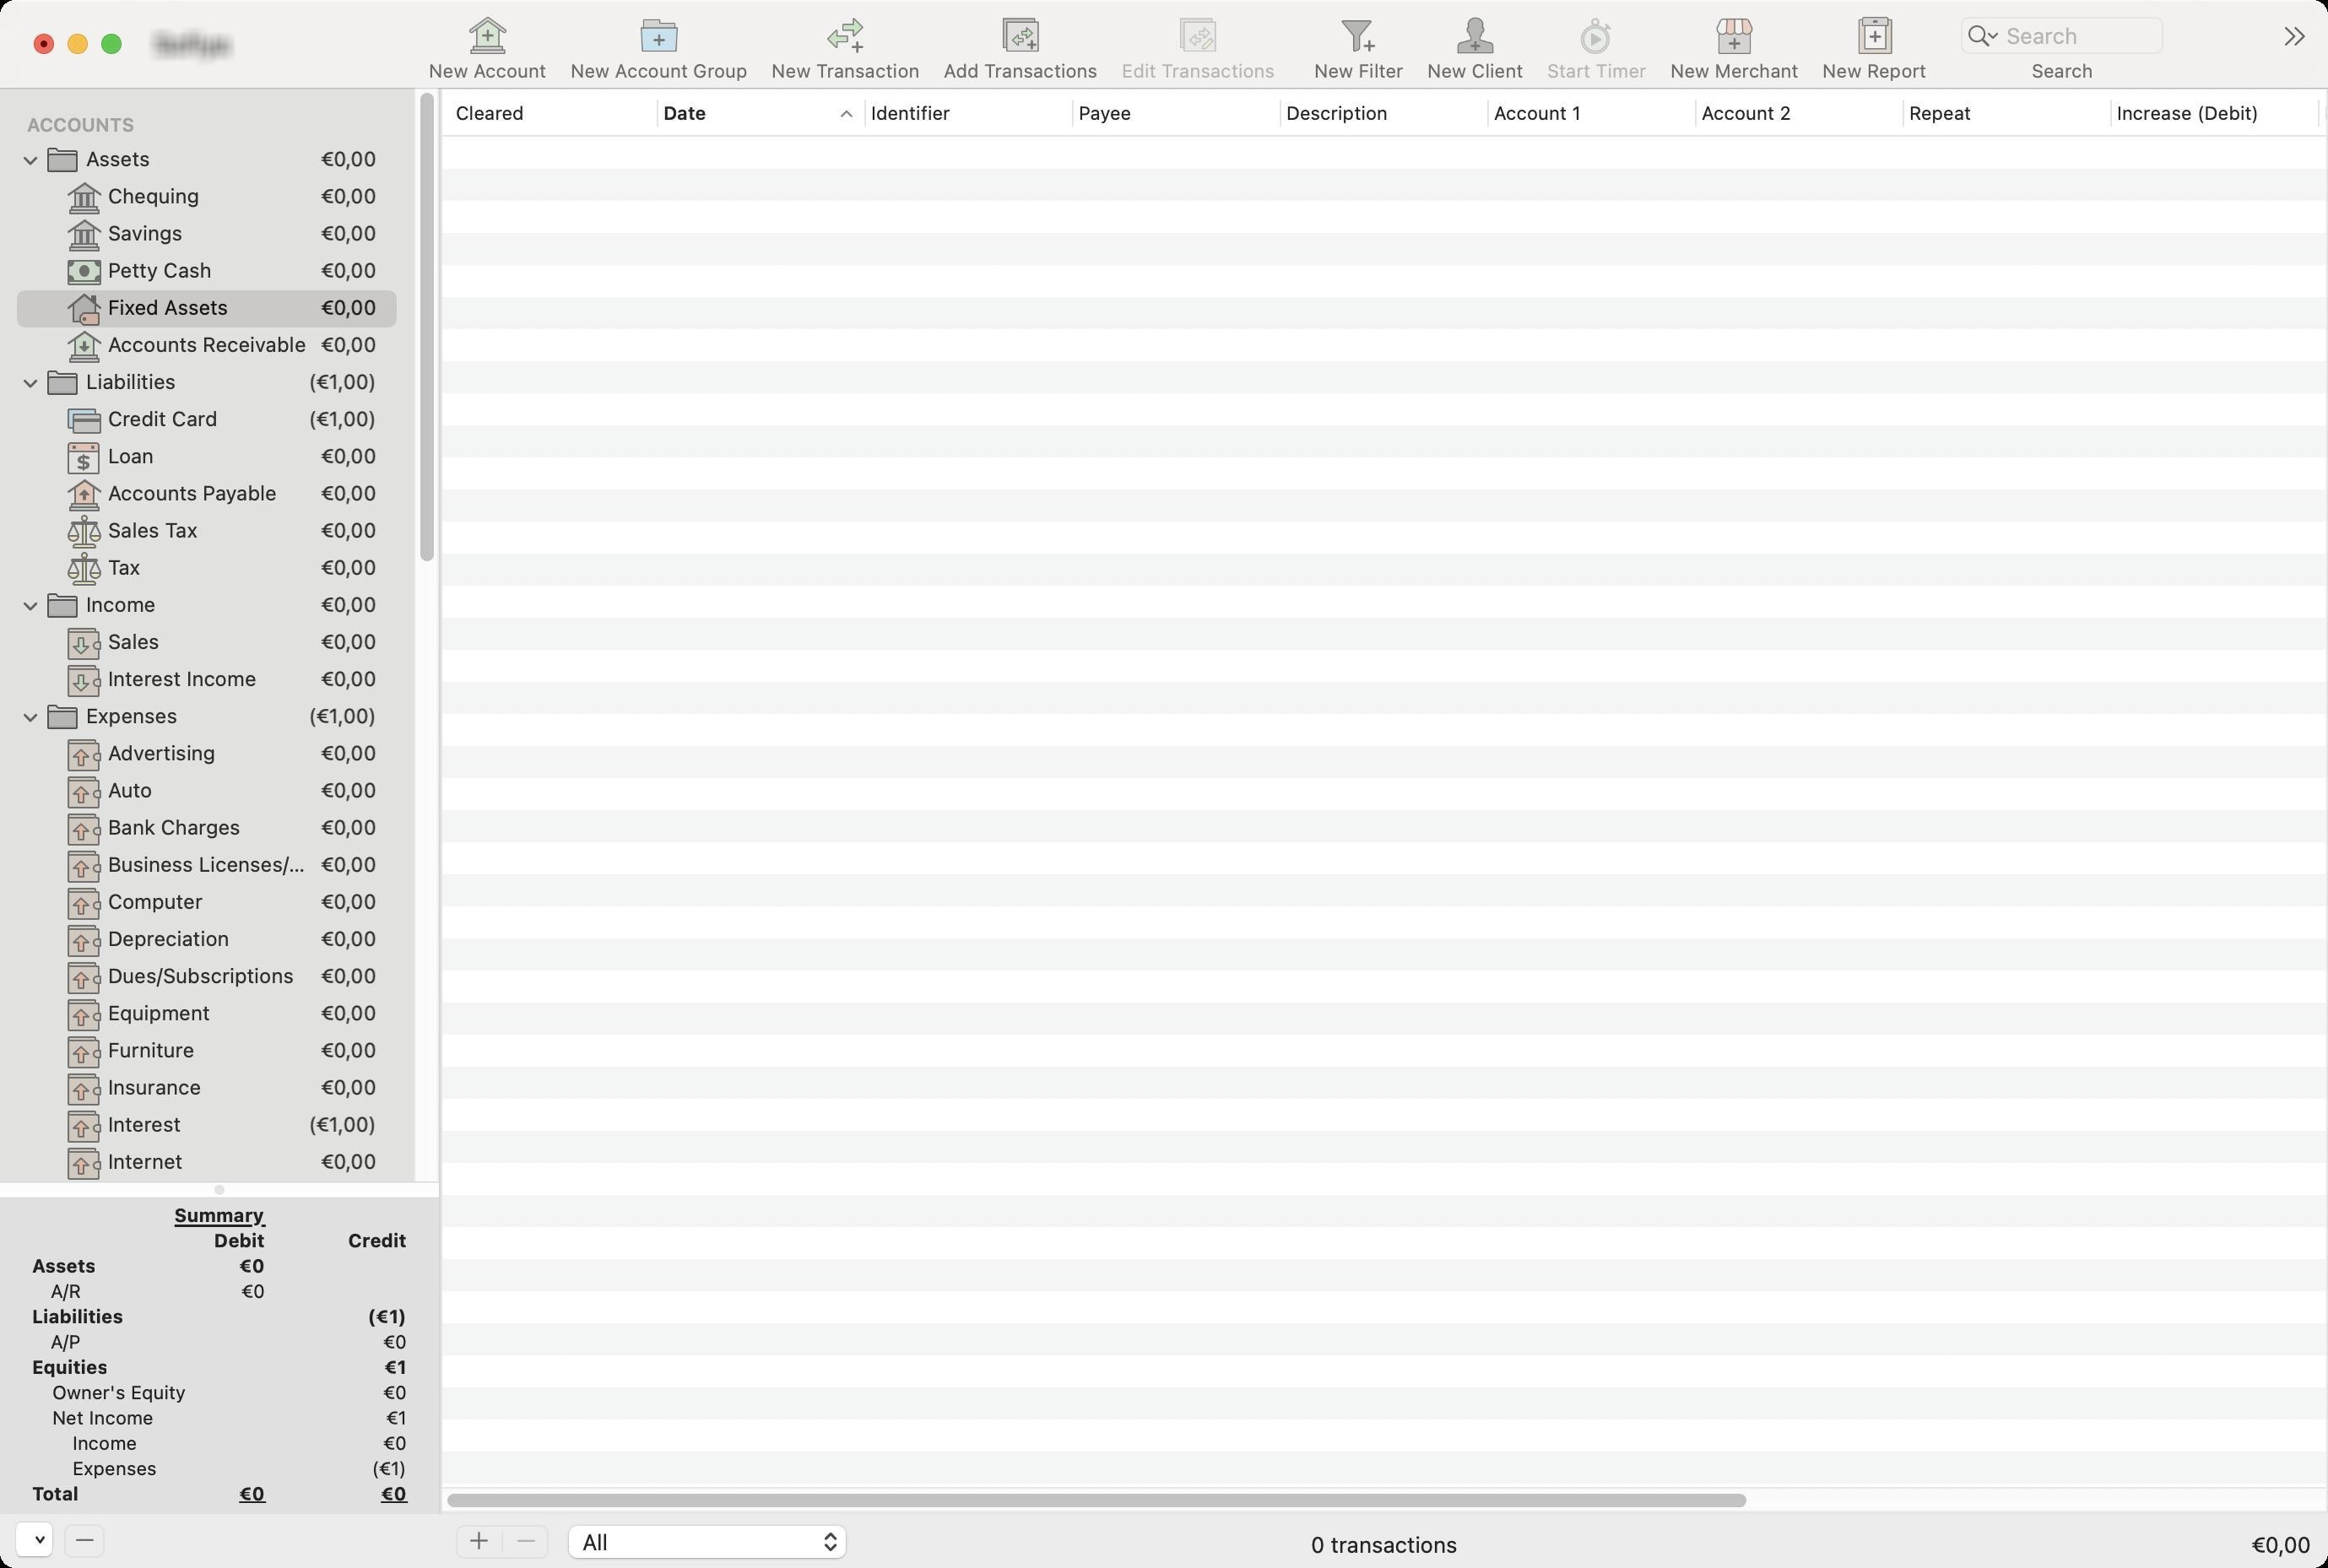
Accessibility tree:
{"name": "[name]", "role": "AXWindow", "description": null, "role_description": "standard window", "value": null, "position": "284.00;55.00", "size": "1379;929", "children": [{"name": "", "role": "AXMenuButton", "description": null, "role_description": "menu button", "value": null, "position": "8.00;901.00", "size": "26;25", "children": [{"name": null, "role": "AXMenu", "description": null, "role_description": "menu", "value": null, "position": "11.00;759.00", "size": "158;142", "children": [{"name": "New_Account…", "role": "AXMenuItem", "description": null, "role_description": "menu item", "value": null, "position": "11.00;764.00", "size": "158;22", "children": []}, {"name": "New_Filter…", "role": "AXMenuItem", "description": null, "role_description": "menu item", "value": null, "position": "11.00;786.00", "size": "158;22", "children": []}, {"name": "New_Client…", "role": "AXMenuItem", "description": null, "role_description": "menu item", "value": null, "position": "11.00;808.00", "size": "158;22", "children": []}, {"name": "New_Merchant…", "role": "AXMenuItem", "description": null, "role_description": "menu item", "value": null, "position": "11.00;830.00", "size": "158;22", "children": []}, {"name": "New_Report…", "role": "AXMenuItem", "description": null, "role_description": "menu item", "value": null, "position": "11.00;852.00", "size": "158;22", "children": []}, {"name": "New_Group", "role": "AXMenuItem", "description": null, "role_description": "menu item", "value": null, "position": "11.00;874.00", "size": "158;22", "children": [{"name": null, "role": "AXMenu", "description": null, "role_description": "menu", "value": null, "position": "-284.00;1062.00", "size": "0;0", "children": [{"name": "Account…", "role": "AXMenuItem", "description": null, "role_description": "menu item", "value": null, "position": "-284.00;1062.00", "size": "0;0", "children": []}, {"name": "Filter…", "role": "AXMenuItem", "description": null, "role_description": "menu item", "value": null, "position": "-284.00;1062.00", "size": "0;0", "children": []}, {"name": "Client…", "role": "AXMenuItem", "description": null, "role_description": "menu item", "value": null, "position": "-284.00;1062.00", "size": "0;0", "children": []}, {"name": "Merchant…", "role": "AXMenuItem", "description": null, "role_description": "menu item", "value": null, "position": "-284.00;1062.00", "size": "0;0", "children": []}, {"name": "Report…", "role": "AXMenuItem", "description": null, "role_description": "menu item", "value": null, "position": "-284.00;1062.00", "size": "0;0", "children": []}]}]}]}]}, {"name": "", "role": "AXButton", "description": "remove", "role_description": "button", "value": null, "position": "37.00;901.00", "size": "26;25", "children": []}, {"name": null, "role": "AXSplitGroup", "description": null, "role_description": "split group", "value": null, "position": "0.00;52.00", "size": "1379;845", "children": [{"name": null, "role": "AXSplitGroup", "description": null, "role_description": "split group", "value": null, "position": "0.00;52.00", "size": "260;845", "children": [{"name": null, "role": "AXScrollArea", "description": null, "role_description": "scroll area", "value": null, "position": "0.00;52.00", "size": "260;648", "children": [{"name": null, "role": "AXOutline", "description": null, "role_description": "outline", "value": null, "position": "0.00;52.00", "size": "245;1493", "children": [{"name": null, "role": "AXRow", "description": null, "role_description": "outline row", "value": null, "position": "0.00;62.00", "size": "245;22", "children": [{"name": null, "role": "AXCell", "description": null, "role_description": "cell", "value": null, "position": "10.00;62.00", "size": "225;22", "children": [{"name": null, "role": "AXStaticText", "description": null, "role_description": "text", "value": "ACCOUNTS", "position": "14.00;62.00", "size": "229;22", "children": []}]}]}, {"name": null, "role": "AXRow", "description": null, "role_description": "outline row", "value": null, "position": "0.00;84.00", "size": "245;22", "children": [{"name": null, "role": "AXCell", "description": null, "role_description": "cell", "value": null, "position": "10.00;84.00", "size": "225;22", "children": [{"name": null, "role": "AXImage", "description": "", "role_description": "image", "value": null, "position": "27.00;85.00", "size": "20;20", "children": []}, {"name": null, "role": "AXStaticText", "description": null, "role_description": "text", "value": "Assets", "position": "49.00;86.50", "size": "138;17", "children": []}, {"name": null, "role": "AXStaticText", "description": null, "role_description": "text", "value": "€0,00", "position": "187.14;86.50", "size": "38;17", "children": []}, {"name": null, "role": "AXDisclosureTriangle", "description": null, "role_description": "disclosure triangle", "value": 1, "position": "12.00;84.00", "size": "13;22", "children": []}]}]}, {"name": null, "role": "AXRow", "description": null, "role_description": "outline row", "value": null, "position": "0.00;106.00", "size": "245;22", "children": [{"name": null, "role": "AXCell", "description": null, "role_description": "cell", "value": null, "position": "10.00;106.00", "size": "225;22", "children": [{"name": null, "role": "AXImage", "description": "Bank", "role_description": "image", "value": null, "position": "40.00;107.00", "size": "20;20", "children": []}, {"name": null, "role": "AXStaticText", "description": null, "role_description": "text", "value": "Chequing", "position": "62.00;108.50", "size": "125;17", "children": []}, {"name": null, "role": "AXStaticText", "description": null, "role_description": "text", "value": "€0,00", "position": "187.14;108.50", "size": "38;17", "children": []}]}]}, {"name": null, "role": "AXRow", "description": null, "role_description": "outline row", "value": null, "position": "0.00;128.00", "size": "245;22", "children": [{"name": null, "role": "AXCell", "description": null, "role_description": "cell", "value": null, "position": "10.00;128.00", "size": "225;22", "children": [{"name": null, "role": "AXImage", "description": "Bank", "role_description": "image", "value": null, "position": "40.00;129.00", "size": "20;20", "children": []}, {"name": null, "role": "AXStaticText", "description": null, "role_description": "text", "value": "Savings", "position": "62.00;130.50", "size": "125;17", "children": []}, {"name": null, "role": "AXStaticText", "description": null, "role_description": "text", "value": "€0,00", "position": "187.14;130.50", "size": "38;17", "children": []}]}]}, {"name": null, "role": "AXRow", "description": null, "role_description": "outline row", "value": null, "position": "0.00;150.00", "size": "245;22", "children": [{"name": null, "role": "AXCell", "description": null, "role_description": "cell", "value": null, "position": "10.00;150.00", "size": "225;22", "children": [{"name": null, "role": "AXImage", "description": "Cash", "role_description": "image", "value": null, "position": "40.00;151.00", "size": "20;20", "children": []}, {"name": null, "role": "AXStaticText", "description": null, "role_description": "text", "value": "Petty Cash", "position": "62.00;152.50", "size": "125;17", "children": []}, {"name": null, "role": "AXStaticText", "description": null, "role_description": "text", "value": "€0,00", "position": "187.14;152.50", "size": "38;17", "children": []}]}]}, {"name": null, "role": "AXRow", "description": null, "role_description": "outline row", "value": null, "position": "0.00;172.00", "size": "245;22", "children": [{"name": null, "role": "AXCell", "description": null, "role_description": "cell", "value": null, "position": "10.00;172.00", "size": "225;22", "children": [{"name": null, "role": "AXImage", "description": "FixedAsset", "role_description": "image", "value": null, "position": "40.00;173.00", "size": "20;20", "children": []}, {"name": null, "role": "AXStaticText", "description": null, "role_description": "text", "value": "Fixed Assets", "position": "62.00;174.50", "size": "125;17", "children": []}, {"name": null, "role": "AXStaticText", "description": null, "role_description": "text", "value": "€0,00", "position": "187.14;174.50", "size": "38;17", "children": []}]}]}, {"name": null, "role": "AXRow", "description": null, "role_description": "outline row", "value": null, "position": "0.00;194.00", "size": "245;22", "children": [{"name": null, "role": "AXCell", "description": null, "role_description": "cell", "value": null, "position": "10.00;194.00", "size": "225;22", "children": [{"name": null, "role": "AXImage", "description": "AccountsReceivable", "role_description": "image", "value": null, "position": "40.00;195.00", "size": "20;20", "children": []}, {"name": null, "role": "AXStaticText", "description": null, "role_description": "text", "value": "Accounts Receivable", "position": "62.00;196.50", "size": "125;17", "children": []}, {"name": null, "role": "AXStaticText", "description": null, "role_description": "text", "value": "€0,00", "position": "187.14;196.50", "size": "38;17", "children": []}]}]}, {"name": null, "role": "AXRow", "description": null, "role_description": "outline row", "value": null, "position": "0.00;216.00", "size": "245;22", "children": [{"name": null, "role": "AXCell", "description": null, "role_description": "cell", "value": null, "position": "10.00;216.00", "size": "225;22", "children": [{"name": null, "role": "AXImage", "description": "", "role_description": "image", "value": null, "position": "27.00;217.00", "size": "20;20", "children": []}, {"name": null, "role": "AXStaticText", "description": null, "role_description": "text", "value": "Liabilities", "position": "49.00;218.50", "size": "131;17", "children": []}, {"name": null, "role": "AXStaticText", "description": null, "role_description": "text", "value": "(€1,00)", "position": "179.79;218.50", "size": "45;17", "children": []}, {"name": null, "role": "AXDisclosureTriangle", "description": null, "role_description": "disclosure triangle", "value": 1, "position": "12.00;216.00", "size": "13;22", "children": []}]}]}, {"name": null, "role": "AXRow", "description": null, "role_description": "outline row", "value": null, "position": "0.00;238.00", "size": "245;22", "children": [{"name": null, "role": "AXCell", "description": null, "role_description": "cell", "value": null, "position": "10.00;238.00", "size": "225;22", "children": [{"name": null, "role": "AXImage", "description": "CreditCard", "role_description": "image", "value": null, "position": "40.00;239.00", "size": "20;20", "children": []}, {"name": null, "role": "AXStaticText", "description": null, "role_description": "text", "value": "Credit Card", "position": "62.00;240.50", "size": "118;17", "children": []}, {"name": null, "role": "AXStaticText", "description": null, "role_description": "text", "value": "(€1,00)", "position": "179.79;240.50", "size": "45;17", "children": []}]}]}, {"name": null, "role": "AXRow", "description": null, "role_description": "outline row", "value": null, "position": "0.00;260.00", "size": "245;22", "children": [{"name": null, "role": "AXCell", "description": null, "role_description": "cell", "value": null, "position": "10.00;260.00", "size": "225;22", "children": [{"name": null, "role": "AXImage", "description": "Loan", "role_description": "image", "value": null, "position": "40.00;261.00", "size": "20;20", "children": []}, {"name": null, "role": "AXStaticText", "description": null, "role_description": "text", "value": "Loan", "position": "62.00;262.50", "size": "125;17", "children": []}, {"name": null, "role": "AXStaticText", "description": null, "role_description": "text", "value": "€0,00", "position": "187.14;262.50", "size": "38;17", "children": []}]}]}, {"name": null, "role": "AXRow", "description": null, "role_description": "outline row", "value": null, "position": "0.00;282.00", "size": "245;22", "children": [{"name": null, "role": "AXCell", "description": null, "role_description": "cell", "value": null, "position": "10.00;282.00", "size": "225;22", "children": [{"name": null, "role": "AXImage", "description": "AccountsPayable", "role_description": "image", "value": null, "position": "40.00;283.00", "size": "20;20", "children": []}, {"name": null, "role": "AXStaticText", "description": null, "role_description": "text", "value": "Accounts Payable", "position": "62.00;284.50", "size": "125;17", "children": []}, {"name": null, "role": "AXStaticText", "description": null, "role_description": "text", "value": "€0,00", "position": "187.14;284.50", "size": "38;17", "children": []}]}]}, {"name": null, "role": "AXRow", "description": null, "role_description": "outline row", "value": null, "position": "0.00;304.00", "size": "245;22", "children": [{"name": null, "role": "AXCell", "description": null, "role_description": "cell", "value": null, "position": "10.00;304.00", "size": "225;22", "children": [{"name": null, "role": "AXImage", "description": "Tax", "role_description": "image", "value": null, "position": "40.00;305.00", "size": "20;20", "children": []}, {"name": null, "role": "AXStaticText", "description": null, "role_description": "text", "value": "Sales Tax", "position": "62.00;306.50", "size": "125;17", "children": []}, {"name": null, "role": "AXStaticText", "description": null, "role_description": "text", "value": "€0,00", "position": "187.14;306.50", "size": "38;17", "children": []}]}]}, {"name": null, "role": "AXRow", "description": null, "role_description": "outline row", "value": null, "position": "0.00;326.00", "size": "245;22", "children": [{"name": null, "role": "AXCell", "description": null, "role_description": "cell", "value": null, "position": "10.00;326.00", "size": "225;22", "children": [{"name": null, "role": "AXImage", "description": "Tax", "role_description": "image", "value": null, "position": "40.00;327.00", "size": "20;20", "children": []}, {"name": null, "role": "AXStaticText", "description": null, "role_description": "text", "value": "Tax", "position": "62.00;328.50", "size": "125;17", "children": []}, {"name": null, "role": "AXStaticText", "description": null, "role_description": "text", "value": "€0,00", "position": "187.14;328.50", "size": "38;17", "children": []}]}]}, {"name": null, "role": "AXRow", "description": null, "role_description": "outline row", "value": null, "position": "0.00;348.00", "size": "245;22", "children": [{"name": null, "role": "AXCell", "description": null, "role_description": "cell", "value": null, "position": "10.00;348.00", "size": "225;22", "children": [{"name": null, "role": "AXImage", "description": "", "role_description": "image", "value": null, "position": "27.00;349.00", "size": "20;20", "children": []}, {"name": null, "role": "AXStaticText", "description": null, "role_description": "text", "value": "Income", "position": "49.00;350.50", "size": "138;17", "children": []}, {"name": null, "role": "AXStaticText", "description": null, "role_description": "text", "value": "€0,00", "position": "187.14;350.50", "size": "38;17", "children": []}, {"name": null, "role": "AXDisclosureTriangle", "description": null, "role_description": "disclosure triangle", "value": 1, "position": "12.00;348.00", "size": "13;22", "children": []}]}]}, {"name": null, "role": "AXRow", "description": null, "role_description": "outline row", "value": null, "position": "0.00;370.00", "size": "245;22", "children": [{"name": null, "role": "AXCell", "description": null, "role_description": "cell", "value": null, "position": "10.00;370.00", "size": "225;22", "children": [{"name": null, "role": "AXImage", "description": "Income", "role_description": "image", "value": null, "position": "40.00;371.00", "size": "20;20", "children": []}, {"name": null, "role": "AXStaticText", "description": null, "role_description": "text", "value": "Sales", "position": "62.00;372.50", "size": "125;17", "children": []}, {"name": null, "role": "AXStaticText", "description": null, "role_description": "text", "value": "€0,00", "position": "187.14;372.50", "size": "38;17", "children": []}]}]}, {"name": null, "role": "AXRow", "description": null, "role_description": "outline row", "value": null, "position": "0.00;392.00", "size": "245;22", "children": [{"name": null, "role": "AXCell", "description": null, "role_description": "cell", "value": null, "position": "10.00;392.00", "size": "225;22", "children": [{"name": null, "role": "AXImage", "description": "Income", "role_description": "image", "value": null, "position": "40.00;393.00", "size": "20;20", "children": []}, {"name": null, "role": "AXStaticText", "description": null, "role_description": "text", "value": "Interest Income", "position": "62.00;394.50", "size": "125;17", "children": []}, {"name": null, "role": "AXStaticText", "description": null, "role_description": "text", "value": "€0,00", "position": "187.14;394.50", "size": "38;17", "children": []}]}]}, {"name": null, "role": "AXRow", "description": null, "role_description": "outline row", "value": null, "position": "0.00;414.00", "size": "245;22", "children": [{"name": null, "role": "AXCell", "description": null, "role_description": "cell", "value": null, "position": "10.00;414.00", "size": "225;22", "children": [{"name": null, "role": "AXImage", "description": "", "role_description": "image", "value": null, "position": "27.00;415.00", "size": "20;20", "children": []}, {"name": null, "role": "AXStaticText", "description": null, "role_description": "text", "value": "Expenses", "position": "49.00;416.50", "size": "131;17", "children": []}, {"name": null, "role": "AXStaticText", "description": null, "role_description": "text", "value": "(€1,00)", "position": "179.79;416.50", "size": "45;17", "children": []}, {"name": null, "role": "AXDisclosureTriangle", "description": null, "role_description": "disclosure triangle", "value": 1, "position": "12.00;414.00", "size": "13;22", "children": []}]}]}, {"name": null, "role": "AXRow", "description": null, "role_description": "outline row", "value": null, "position": "0.00;436.00", "size": "245;22", "children": [{"name": null, "role": "AXCell", "description": null, "role_description": "cell", "value": null, "position": "10.00;436.00", "size": "225;22", "children": [{"name": null, "role": "AXImage", "description": "Expense", "role_description": "image", "value": null, "position": "40.00;437.00", "size": "20;20", "children": []}, {"name": null, "role": "AXStaticText", "description": null, "role_description": "text", "value": "Advertising", "position": "62.00;438.50", "size": "125;17", "children": []}, {"name": null, "role": "AXStaticText", "description": null, "role_description": "text", "value": "€0,00", "position": "187.14;438.50", "size": "38;17", "children": []}]}]}, {"name": null, "role": "AXRow", "description": null, "role_description": "outline row", "value": null, "position": "0.00;458.00", "size": "245;22", "children": [{"name": null, "role": "AXCell", "description": null, "role_description": "cell", "value": null, "position": "10.00;458.00", "size": "225;22", "children": [{"name": null, "role": "AXImage", "description": "Expense", "role_description": "image", "value": null, "position": "40.00;459.00", "size": "20;20", "children": []}, {"name": null, "role": "AXStaticText", "description": null, "role_description": "text", "value": "Auto", "position": "62.00;460.50", "size": "125;17", "children": []}, {"name": null, "role": "AXStaticText", "description": null, "role_description": "text", "value": "€0,00", "position": "187.14;460.50", "size": "38;17", "children": []}]}]}, {"name": null, "role": "AXRow", "description": null, "role_description": "outline row", "value": null, "position": "0.00;480.00", "size": "245;22", "children": [{"name": null, "role": "AXCell", "description": null, "role_description": "cell", "value": null, "position": "10.00;480.00", "size": "225;22", "children": [{"name": null, "role": "AXImage", "description": "Expense", "role_description": "image", "value": null, "position": "40.00;481.00", "size": "20;20", "children": []}, {"name": null, "role": "AXStaticText", "description": null, "role_description": "text", "value": "Bank Charges", "position": "62.00;482.50", "size": "125;17", "children": []}, {"name": null, "role": "AXStaticText", "description": null, "role_description": "text", "value": "€0,00", "position": "187.14;482.50", "size": "38;17", "children": []}]}]}, {"name": null, "role": "AXRow", "description": null, "role_description": "outline row", "value": null, "position": "0.00;502.00", "size": "245;22", "children": [{"name": null, "role": "AXCell", "description": null, "role_description": "cell", "value": null, "position": "10.00;502.00", "size": "225;22", "children": [{"name": null, "role": "AXImage", "description": "Expense", "role_description": "image", "value": null, "position": "40.00;503.00", "size": "20;20", "children": []}, {"name": null, "role": "AXStaticText", "description": null, "role_description": "text", "value": "Business Licenses/Permits", "position": "62.00;504.50", "size": "125;17", "children": []}, {"name": null, "role": "AXStaticText", "description": null, "role_description": "text", "value": "€0,00", "position": "187.14;504.50", "size": "38;17", "children": []}]}]}, {"name": null, "role": "AXRow", "description": null, "role_description": "outline row", "value": null, "position": "0.00;524.00", "size": "245;22", "children": [{"name": null, "role": "AXCell", "description": null, "role_description": "cell", "value": null, "position": "10.00;524.00", "size": "225;22", "children": [{"name": null, "role": "AXImage", "description": "Expense", "role_description": "image", "value": null, "position": "40.00;525.00", "size": "20;20", "children": []}, {"name": null, "role": "AXStaticText", "description": null, "role_description": "text", "value": "Computer", "position": "62.00;526.50", "size": "125;17", "children": []}, {"name": null, "role": "AXStaticText", "description": null, "role_description": "text", "value": "€0,00", "position": "187.14;526.50", "size": "38;17", "children": []}]}]}, {"name": null, "role": "AXRow", "description": null, "role_description": "outline row", "value": null, "position": "0.00;546.00", "size": "245;22", "children": [{"name": null, "role": "AXCell", "description": null, "role_description": "cell", "value": null, "position": "10.00;546.00", "size": "225;22", "children": [{"name": null, "role": "AXImage", "description": "Expense", "role_description": "image", "value": null, "position": "40.00;547.00", "size": "20;20", "children": []}, {"name": null, "role": "AXStaticText", "description": null, "role_description": "text", "value": "Depreciation", "position": "62.00;548.50", "size": "125;17", "children": []}, {"name": null, "role": "AXStaticText", "description": null, "role_description": "text", "value": "€0,00", "position": "187.14;548.50", "size": "38;17", "children": []}]}]}, {"name": null, "role": "AXRow", "description": null, "role_description": "outline row", "value": null, "position": "0.00;568.00", "size": "245;22", "children": [{"name": null, "role": "AXCell", "description": null, "role_description": "cell", "value": null, "position": "10.00;568.00", "size": "225;22", "children": [{"name": null, "role": "AXImage", "description": "Expense", "role_description": "image", "value": null, "position": "40.00;569.00", "size": "20;20", "children": []}, {"name": null, "role": "AXStaticText", "description": null, "role_description": "text", "value": "Dues/Subscriptions", "position": "62.00;570.50", "size": "125;17", "children": []}, {"name": null, "role": "AXStaticText", "description": null, "role_description": "text", "value": "€0,00", "position": "187.14;570.50", "size": "38;17", "children": []}]}]}, {"name": null, "role": "AXRow", "description": null, "role_description": "outline row", "value": null, "position": "0.00;590.00", "size": "245;22", "children": [{"name": null, "role": "AXCell", "description": null, "role_description": "cell", "value": null, "position": "10.00;590.00", "size": "225;22", "children": [{"name": null, "role": "AXImage", "description": "Expense", "role_description": "image", "value": null, "position": "40.00;591.00", "size": "20;20", "children": []}, {"name": null, "role": "AXStaticText", "description": null, "role_description": "text", "value": "Equipment", "position": "62.00;592.50", "size": "125;17", "children": []}, {"name": null, "role": "AXStaticText", "description": null, "role_description": "text", "value": "€0,00", "position": "187.14;592.50", "size": "38;17", "children": []}]}]}, {"name": null, "role": "AXRow", "description": null, "role_description": "outline row", "value": null, "position": "0.00;612.00", "size": "245;22", "children": [{"name": null, "role": "AXCell", "description": null, "role_description": "cell", "value": null, "position": "10.00;612.00", "size": "225;22", "children": [{"name": null, "role": "AXImage", "description": "Expense", "role_description": "image", "value": null, "position": "40.00;613.00", "size": "20;20", "children": []}, {"name": null, "role": "AXStaticText", "description": null, "role_description": "text", "value": "Furniture", "position": "62.00;614.50", "size": "125;17", "children": []}, {"name": null, "role": "AXStaticText", "description": null, "role_description": "text", "value": "€0,00", "position": "187.14;614.50", "size": "38;17", "children": []}]}]}, {"name": null, "role": "AXRow", "description": null, "role_description": "outline row", "value": null, "position": "0.00;634.00", "size": "245;22", "children": [{"name": null, "role": "AXCell", "description": null, "role_description": "cell", "value": null, "position": "10.00;634.00", "size": "225;22", "children": [{"name": null, "role": "AXImage", "description": "Expense", "role_description": "image", "value": null, "position": "40.00;635.00", "size": "20;20", "children": []}, {"name": null, "role": "AXStaticText", "description": null, "role_description": "text", "value": "Insurance", "position": "62.00;636.50", "size": "125;17", "children": []}, {"name": null, "role": "AXStaticText", "description": null, "role_description": "text", "value": "€0,00", "position": "187.14;636.50", "size": "38;17", "children": []}]}]}, {"name": null, "role": "AXRow", "description": null, "role_description": "outline row", "value": null, "position": "0.00;656.00", "size": "245;22", "children": [{"name": null, "role": "AXCell", "description": null, "role_description": "cell", "value": null, "position": "10.00;656.00", "size": "225;22", "children": [{"name": null, "role": "AXImage", "description": "Expense", "role_description": "image", "value": null, "position": "40.00;657.00", "size": "20;20", "children": []}, {"name": null, "role": "AXStaticText", "description": null, "role_description": "text", "value": "Interest", "position": "62.00;658.50", "size": "118;17", "children": []}, {"name": null, "role": "AXStaticText", "description": null, "role_description": "text", "value": "(€1,00)", "position": "179.79;658.50", "size": "45;17", "children": []}]}]}, {"name": null, "role": "AXRow", "description": null, "role_description": "outline row", "value": null, "position": "0.00;678.00", "size": "245;22", "children": [{"name": null, "role": "AXCell", "description": null, "role_description": "cell", "value": null, "position": "10.00;678.00", "size": "225;22", "children": [{"name": null, "role": "AXImage", "description": "Expense", "role_description": "image", "value": null, "position": "40.00;679.00", "size": "20;20", "children": []}, {"name": null, "role": "AXStaticText", "description": null, "role_description": "text", "value": "Internet", "position": "62.00;680.50", "size": "125;17", "children": []}, {"name": null, "role": "AXStaticText", "description": null, "role_description": "text", "value": "€0,00", "position": "187.14;680.50", "size": "38;17", "children": []}]}]}, {"name": null, "role": "AXRow", "description": null, "role_description": "outline row", "value": null, "position": "0.00;700.00", "size": "245;22", "children": [{"name": null, "role": "AXCell", "description": null, "role_description": "cell", "value": null, "position": "10.00;700.00", "size": "225;22", "children": [{"name": null, "role": "AXImage", "description": "Expense", "role_description": "image", "value": null, "position": "40.00;701.00", "size": "20;20", "children": []}, {"name": null, "role": "AXStaticText", "description": null, "role_description": "text", "value": "Meals/Entertainment", "position": "62.00;702.50", "size": "125;17", "children": []}, {"name": null, "role": "AXStaticText", "description": null, "role_description": "text", "value": "€0,00", "position": "187.14;702.50", "size": "38;17", "children": []}]}]}, {"name": null, "role": "AXRow", "description": null, "role_description": "outline row", "value": null, "position": "0.00;722.00", "size": "245;22", "children": [{"name": null, "role": "AXCell", "description": null, "role_description": "cell", "value": null, "position": "10.00;722.00", "size": "225;22", "children": [{"name": null, "role": "AXImage", "description": "Expense", "role_description": "image", "value": null, "position": "40.00;723.00", "size": "20;20", "children": []}, {"name": null, "role": "AXStaticText", "description": null, "role_description": "text", "value": "Mileage", "position": "62.00;724.50", "size": "125;17", "children": []}, {"name": null, "role": "AXStaticText", "description": null, "role_description": "text", "value": "€0,00", "position": "187.14;724.50", "size": "38;17", "children": []}]}]}, {"name": null, "role": "AXRow", "description": null, "role_description": "outline row", "value": null, "position": "0.00;744.00", "size": "245;22", "children": [{"name": null, "role": "AXCell", "description": null, "role_description": "cell", "value": null, "position": "10.00;744.00", "size": "225;22", "children": [{"name": null, "role": "AXImage", "description": "Expense", "role_description": "image", "value": null, "position": "40.00;745.00", "size": "20;20", "children": []}, {"name": null, "role": "AXStaticText", "description": null, "role_description": "text", "value": "Office Supplies", "position": "62.00;746.50", "size": "125;17", "children": []}, {"name": null, "role": "AXStaticText", "description": null, "role_description": "text", "value": "€0,00", "position": "187.14;746.50", "size": "38;17", "children": []}]}]}, {"name": null, "role": "AXRow", "description": null, "role_description": "outline row", "value": null, "position": "0.00;766.00", "size": "245;22", "children": [{"name": null, "role": "AXCell", "description": null, "role_description": "cell", "value": null, "position": "10.00;766.00", "size": "225;22", "children": [{"name": null, "role": "AXImage", "description": "Expense", "role_description": "image", "value": null, "position": "40.00;767.00", "size": "20;20", "children": []}, {"name": null, "role": "AXStaticText", "description": null, "role_description": "text", "value": "Phone", "position": "62.00;768.50", "size": "125;17", "children": []}, {"name": null, "role": "AXStaticText", "description": null, "role_description": "text", "value": "€0,00", "position": "187.14;768.50", "size": "38;17", "children": []}]}]}, {"name": null, "role": "AXRow", "description": null, "role_description": "outline row", "value": null, "position": "0.00;788.00", "size": "245;22", "children": [{"name": null, "role": "AXCell", "description": null, "role_description": "cell", "value": null, "position": "10.00;788.00", "size": "225;22", "children": [{"name": null, "role": "AXImage", "description": "Expense", "role_description": "image", "value": null, "position": "40.00;789.00", "size": "20;20", "children": []}, {"name": null, "role": "AXStaticText", "description": null, "role_description": "text", "value": "Postage/Shipping", "position": "62.00;790.50", "size": "125;17", "children": []}, {"name": null, "role": "AXStaticText", "description": null, "role_description": "text", "value": "€0,00", "position": "187.14;790.50", "size": "38;17", "children": []}]}]}, {"name": null, "role": "AXRow", "description": null, "role_description": "outline row", "value": null, "position": "0.00;810.00", "size": "245;22", "children": [{"name": null, "role": "AXCell", "description": null, "role_description": "cell", "value": null, "position": "10.00;810.00", "size": "225;22", "children": [{"name": null, "role": "AXImage", "description": "Expense", "role_description": "image", "value": null, "position": "40.00;811.00", "size": "20;20", "children": []}, {"name": null, "role": "AXStaticText", "description": null, "role_description": "text", "value": "Professional Fees", "position": "62.00;812.50", "size": "125;17", "children": []}, {"name": null, "role": "AXStaticText", "description": null, "role_description": "text", "value": "€0,00", "position": "187.14;812.50", "size": "38;17", "children": []}]}]}, {"name": null, "role": "AXRow", "description": null, "role_description": "outline row", "value": null, "position": "0.00;832.00", "size": "245;22", "children": [{"name": null, "role": "AXCell", "description": null, "role_description": "cell", "value": null, "position": "10.00;832.00", "size": "225;22", "children": [{"name": null, "role": "AXImage", "description": "Expense", "role_description": "image", "value": null, "position": "40.00;833.00", "size": "20;20", "children": []}, {"name": null, "role": "AXStaticText", "description": null, "role_description": "text", "value": "Rent", "position": "62.00;834.50", "size": "125;17", "children": []}, {"name": null, "role": "AXStaticText", "description": null, "role_description": "text", "value": "€0,00", "position": "187.14;834.50", "size": "38;17", "children": []}]}]}, {"name": null, "role": "AXRow", "description": null, "role_description": "outline row", "value": null, "position": "0.00;854.00", "size": "245;22", "children": [{"name": null, "role": "AXCell", "description": null, "role_description": "cell", "value": null, "position": "10.00;854.00", "size": "225;22", "children": [{"name": null, "role": "AXImage", "description": "Expense", "role_description": "image", "value": null, "position": "40.00;855.00", "size": "20;20", "children": []}, {"name": null, "role": "AXStaticText", "description": null, "role_description": "text", "value": "Repairs/Maintenance", "position": "62.00;856.50", "size": "125;17", "children": []}, {"name": null, "role": "AXStaticText", "description": null, "role_description": "text", "value": "€0,00", "position": "187.14;856.50", "size": "38;17", "children": []}]}]}, {"name": null, "role": "AXRow", "description": null, "role_description": "outline row", "value": null, "position": "0.00;876.00", "size": "245;22", "children": [{"name": null, "role": "AXCell", "description": null, "role_description": "cell", "value": null, "position": "10.00;876.00", "size": "225;22", "children": [{"name": null, "role": "AXImage", "description": "Expense", "role_description": "image", "value": null, "position": "40.00;877.00", "size": "20;20", "children": []}, {"name": null, "role": "AXStaticText", "description": null, "role_description": "text", "value": "Salaries", "position": "62.00;878.50", "size": "125;17", "children": []}, {"name": null, "role": "AXStaticText", "description": null, "role_description": "text", "value": "€0,00", "position": "187.14;878.50", "size": "38;17", "children": []}]}]}, {"name": null, "role": "AXRow", "description": null, "role_description": "outline row", "value": null, "position": "0.00;898.00", "size": "245;22", "children": [{"name": null, "role": "AXCell", "description": null, "role_description": "cell", "value": null, "position": "10.00;898.00", "size": "225;22", "children": [{"name": null, "role": "AXImage", "description": "Expense", "role_description": "image", "value": null, "position": "40.00;899.00", "size": "20;20", "children": []}, {"name": null, "role": "AXStaticText", "description": null, "role_description": "text", "value": "Travel", "position": "62.00;900.50", "size": "125;17", "children": []}, {"name": null, "role": "AXStaticText", "description": null, "role_description": "text", "value": "€0,00", "position": "187.14;900.50", "size": "38;17", "children": []}]}]}, {"name": null, "role": "AXRow", "description": null, "role_description": "outline row", "value": null, "position": "0.00;920.00", "size": "245;22", "children": [{"name": null, "role": "AXCell", "description": null, "role_description": "cell", "value": null, "position": "10.00;920.00", "size": "225;22", "children": [{"name": null, "role": "AXImage", "description": "Expense", "role_description": "image", "value": null, "position": "40.00;921.00", "size": "20;20", "children": []}, {"name": null, "role": "AXStaticText", "description": null, "role_description": "text", "value": "Utilities", "position": "62.00;922.50", "size": "125;17", "children": []}, {"name": null, "role": "AXStaticText", "description": null, "role_description": "text", "value": "€0,00", "position": "187.14;922.50", "size": "38;17", "children": []}]}]}, {"name": null, "role": "AXRow", "description": null, "role_description": "outline row", "value": null, "position": "0.00;942.00", "size": "245;22", "children": [{"name": null, "role": "AXCell", "description": null, "role_description": "cell", "value": null, "position": "10.00;942.00", "size": "225;22", "children": [{"name": null, "role": "AXImage", "description": "", "role_description": "image", "value": null, "position": "27.00;943.00", "size": "20;20", "children": []}, {"name": null, "role": "AXStaticText", "description": null, "role_description": "text", "value": "Equity", "position": "49.00;944.50", "size": "138;17", "children": []}, {"name": null, "role": "AXStaticText", "description": null, "role_description": "text", "value": "€0,00", "position": "187.14;944.50", "size": "38;17", "children": []}, {"name": null, "role": "AXDisclosureTriangle", "description": null, "role_description": "disclosure triangle", "value": 1, "position": "12.00;942.00", "size": "13;22", "children": []}]}]}, {"name": null, "role": "AXRow", "description": null, "role_description": "outline row", "value": null, "position": "0.00;964.00", "size": "245;22", "children": [{"name": null, "role": "AXCell", "description": null, "role_description": "cell", "value": null, "position": "10.00;964.00", "size": "225;22", "children": [{"name": null, "role": "AXImage", "description": "Equity", "role_description": "image", "value": null, "position": "40.00;965.00", "size": "20;20", "children": []}, {"name": null, "role": "AXStaticText", "description": null, "role_description": "text", "value": "Opening Balance", "position": "62.00;966.50", "size": "125;17", "children": []}, {"name": null, "role": "AXStaticText", "description": null, "role_description": "text", "value": "€0,00", "position": "187.14;966.50", "size": "38;17", "children": []}]}]}, {"name": null, "role": "AXRow", "description": null, "role_description": "outline row", "value": null, "position": "0.00;986.00", "size": "245;22", "children": [{"name": null, "role": "AXCell", "description": null, "role_description": "cell", "value": null, "position": "10.00;986.00", "size": "225;22", "children": [{"name": null, "role": "AXImage", "description": "Equity", "role_description": "image", "value": null, "position": "40.00;987.00", "size": "20;20", "children": []}, {"name": null, "role": "AXStaticText", "description": null, "role_description": "text", "value": "Owner's Draw", "position": "62.00;988.50", "size": "125;17", "children": []}, {"name": null, "role": "AXStaticText", "description": null, "role_description": "text", "value": "€0,00", "position": "187.14;988.50", "size": "38;17", "children": []}]}]}, {"name": null, "role": "AXRow", "description": null, "role_description": "outline row", "value": null, "position": "0.00;1008.00", "size": "245;22", "children": [{"name": null, "role": "AXCell", "description": null, "role_description": "cell", "value": null, "position": "10.00;1008.00", "size": "225;22", "children": [{"name": null, "role": "AXImage", "description": "Equity", "role_description": "image", "value": null, "position": "40.00;1009.00", "size": "20;20", "children": []}, {"name": null, "role": "AXStaticText", "description": null, "role_description": "text", "value": "Owner's Equity", "position": "62.00;1010.50", "size": "125;17", "children": []}, {"name": null, "role": "AXStaticText", "description": null, "role_description": "text", "value": "€0,00", "position": "187.14;1010.50", "size": "38;17", "children": []}]}]}, {"name": null, "role": "AXRow", "description": null, "role_description": "outline row", "value": null, "position": "0.00;1043.00", "size": "245;22", "children": [{"name": null, "role": "AXCell", "description": null, "role_description": "cell", "value": null, "position": "10.00;1043.00", "size": "225;22", "children": [{"name": null, "role": "AXStaticText", "description": null, "role_description": "text", "value": "FILTERS", "position": "14.00;1043.00", "size": "229;22", "children": []}]}]}, {"name": null, "role": "AXRow", "description": null, "role_description": "outline row", "value": null, "position": "0.00;1065.00", "size": "245;22", "children": [{"name": null, "role": "AXCell", "description": null, "role_description": "cell", "value": null, "position": "10.00;1065.00", "size": "225;22", "children": [{"name": null, "role": "AXImage", "description": "Filter", "role_description": "image", "value": null, "position": "27.00;1066.00", "size": "20;20", "children": []}, {"name": null, "role": "AXStaticText", "description": null, "role_description": "text", "value": "All", "position": "49.00;1067.50", "size": "140;17", "children": []}, {"name": null, "role": "AXStaticText", "description": null, "role_description": "text", "value": "€1,00", "position": "188.96;1067.50", "size": "36;17", "children": []}]}]}, {"name": null, "role": "AXRow", "description": null, "role_description": "outline row", "value": null, "position": "0.00;1087.00", "size": "245;22", "children": [{"name": null, "role": "AXCell", "description": null, "role_description": "cell", "value": null, "position": "10.00;1087.00", "size": "225;22", "children": [{"name": null, "role": "AXImage", "description": "Filter", "role_description": "image", "value": null, "position": "27.00;1088.00", "size": "20;20", "children": []}, {"name": null, "role": "AXStaticText", "description": null, "role_description": "text", "value": "Recent", "position": "49.00;1089.50", "size": "140;17", "children": []}, {"name": null, "role": "AXStaticText", "description": null, "role_description": "text", "value": "€1,00", "position": "188.96;1089.50", "size": "36;17", "children": []}]}]}, {"name": null, "role": "AXRow", "description": null, "role_description": "outline row", "value": null, "position": "0.00;1109.00", "size": "245;22", "children": [{"name": null, "role": "AXCell", "description": null, "role_description": "cell", "value": null, "position": "10.00;1109.00", "size": "225;22", "children": [{"name": null, "role": "AXImage", "description": "Filter", "role_description": "image", "value": null, "position": "27.00;1110.00", "size": "20;20", "children": []}, {"name": null, "role": "AXStaticText", "description": null, "role_description": "text", "value": "Recently Modified", "position": "49.00;1111.50", "size": "140;17", "children": []}, {"name": null, "role": "AXStaticText", "description": null, "role_description": "text", "value": "€1,00", "position": "188.96;1111.50", "size": "36;17", "children": []}]}]}, {"name": null, "role": "AXRow", "description": null, "role_description": "outline row", "value": null, "position": "0.00;1131.00", "size": "245;22", "children": [{"name": null, "role": "AXCell", "description": null, "role_description": "cell", "value": null, "position": "10.00;1131.00", "size": "225;22", "children": [{"name": null, "role": "AXImage", "description": "Filter", "role_description": "image", "value": null, "position": "27.00;1132.00", "size": "20;20", "children": []}, {"name": null, "role": "AXStaticText", "description": null, "role_description": "text", "value": "Repeating", "position": "49.00;1133.50", "size": "138;17", "children": []}, {"name": null, "role": "AXStaticText", "description": null, "role_description": "text", "value": "€0,00", "position": "187.14;1133.50", "size": "38;17", "children": []}]}]}, {"name": null, "role": "AXRow", "description": null, "role_description": "outline row", "value": null, "position": "0.00;1166.00", "size": "245;22", "children": [{"name": null, "role": "AXCell", "description": null, "role_description": "cell", "value": null, "position": "10.00;1166.00", "size": "225;22", "children": [{"name": null, "role": "AXStaticText", "description": null, "role_description": "text", "value": "CLIENTS", "position": "14.00;1166.00", "size": "229;22", "children": []}]}]}, {"name": null, "role": "AXRow", "description": null, "role_description": "outline row", "value": null, "position": "0.00;1201.00", "size": "245;22", "children": [{"name": null, "role": "AXCell", "description": null, "role_description": "cell", "value": null, "position": "10.00;1201.00", "size": "225;22", "children": [{"name": null, "role": "AXStaticText", "description": null, "role_description": "text", "value": "MERCHANTS", "position": "14.00;1201.00", "size": "229;22", "children": []}]}]}, {"name": null, "role": "AXRow", "description": null, "role_description": "outline row", "value": null, "position": "0.00;1236.00", "size": "245;22", "children": [{"name": null, "role": "AXCell", "description": null, "role_description": "cell", "value": null, "position": "10.00;1236.00", "size": "225;22", "children": [{"name": null, "role": "AXStaticText", "description": null, "role_description": "text", "value": "REPORTS", "position": "14.00;1236.00", "size": "229;22", "children": []}]}]}, {"name": null, "role": "AXRow", "description": null, "role_description": "outline row", "value": null, "position": "0.00;1258.00", "size": "245;22", "children": [{"name": null, "role": "AXCell", "description": null, "role_description": "cell", "value": null, "position": "10.00;1258.00", "size": "225;22", "children": [{"name": null, "role": "AXImage", "description": "Report", "role_description": "image", "value": null, "position": "27.00;1259.00", "size": "20;20", "children": []}, {"name": null, "role": "AXStaticText", "description": null, "role_description": "text", "value": "Balance Sheet", "position": "49.00;1260.50", "size": "171;17", "children": []}, {"name": null, "role": "AXStaticText", "description": null, "role_description": "text", "value": "", "position": "220.00;1260.50", "size": "5;17", "children": []}]}]}, {"name": null, "role": "AXRow", "description": null, "role_description": "outline row", "value": null, "position": "0.00;1280.00", "size": "245;22", "children": [{"name": null, "role": "AXCell", "description": null, "role_description": "cell", "value": null, "position": "10.00;1280.00", "size": "225;22", "children": [{"name": null, "role": "AXImage", "description": "Report", "role_description": "image", "value": null, "position": "27.00;1281.00", "size": "20;20", "children": []}, {"name": null, "role": "AXStaticText", "description": null, "role_description": "text", "value": "Income", "position": "49.00;1282.50", "size": "171;17", "children": []}, {"name": null, "role": "AXStaticText", "description": null, "role_description": "text", "value": "", "position": "220.00;1282.50", "size": "5;17", "children": []}]}]}, {"name": null, "role": "AXRow", "description": null, "role_description": "outline row", "value": null, "position": "0.00;1302.00", "size": "245;22", "children": [{"name": null, "role": "AXCell", "description": null, "role_description": "cell", "value": null, "position": "10.00;1302.00", "size": "225;22", "children": [{"name": null, "role": "AXImage", "description": "Report", "role_description": "image", "value": null, "position": "27.00;1303.00", "size": "20;20", "children": []}, {"name": null, "role": "AXStaticText", "description": null, "role_description": "text", "value": "Cash Flow", "position": "49.00;1304.50", "size": "171;17", "children": []}, {"name": null, "role": "AXStaticText", "description": null, "role_description": "text", "value": "", "position": "220.00;1304.50", "size": "5;17", "children": []}]}]}, {"name": null, "role": "AXRow", "description": null, "role_description": "outline row", "value": null, "position": "0.00;1324.00", "size": "245;22", "children": [{"name": null, "role": "AXCell", "description": null, "role_description": "cell", "value": null, "position": "10.00;1324.00", "size": "225;22", "children": [{"name": null, "role": "AXImage", "description": "Report", "role_description": "image", "value": null, "position": "27.00;1325.00", "size": "20;20", "children": []}, {"name": null, "role": "AXStaticText", "description": null, "role_description": "text", "value": "Equity", "position": "49.00;1326.50", "size": "171;17", "children": []}, {"name": null, "role": "AXStaticText", "description": null, "role_description": "text", "value": "", "position": "220.00;1326.50", "size": "5;17", "children": []}]}]}, {"name": null, "role": "AXRow", "description": null, "role_description": "outline row", "value": null, "position": "0.00;1346.00", "size": "245;22", "children": [{"name": null, "role": "AXCell", "description": null, "role_description": "cell", "value": null, "position": "10.00;1346.00", "size": "225;22", "children": [{"name": null, "role": "AXImage", "description": "Report", "role_description": "image", "value": null, "position": "27.00;1347.00", "size": "20;20", "children": []}, {"name": null, "role": "AXStaticText", "description": null, "role_description": "text", "value": "Trial Balance", "position": "49.00;1348.50", "size": "171;17", "children": []}, {"name": null, "role": "AXStaticText", "description": null, "role_description": "text", "value": "", "position": "220.00;1348.50", "size": "5;17", "children": []}]}]}, {"name": null, "role": "AXRow", "description": null, "role_description": "outline row", "value": null, "position": "0.00;1381.00", "size": "245;22", "children": [{"name": null, "role": "AXCell", "description": null, "role_description": "cell", "value": null, "position": "10.00;1381.00", "size": "225;22", "children": [{"name": null, "role": "AXStaticText", "description": null, "role_description": "text", "value": "MANAGE", "position": "14.00;1381.00", "size": "229;22", "children": []}]}]}, {"name": null, "role": "AXRow", "description": null, "role_description": "outline row", "value": null, "position": "0.00;1403.00", "size": "245;22", "children": [{"name": null, "role": "AXCell", "description": null, "role_description": "cell", "value": null, "position": "10.00;1403.00", "size": "225;22", "children": [{"name": null, "role": "AXImage", "description": "Autofill", "role_description": "image", "value": null, "position": "27.00;1404.00", "size": "20;20", "children": []}, {"name": null, "role": "AXStaticText", "description": null, "role_description": "text", "value": "Autofill", "position": "49.00;1405.50", "size": "153;17", "children": []}, {"name": null, "role": "AXStaticText", "description": null, "role_description": "text", "value": "Off", "position": "202.06;1405.50", "size": "23;17", "children": []}]}]}, {"name": null, "role": "AXRow", "description": null, "role_description": "outline row", "value": null, "position": "0.00;1425.00", "size": "245;22", "children": [{"name": null, "role": "AXCell", "description": null, "role_description": "cell", "value": null, "position": "10.00;1425.00", "size": "225;22", "children": [{"name": null, "role": "AXImage", "description": "Budget", "role_description": "image", "value": null, "position": "27.00;1426.00", "size": "20;20", "children": []}, {"name": null, "role": "AXStaticText", "description": null, "role_description": "text", "value": "Budget", "position": "49.00;1427.50", "size": "153;17", "children": []}, {"name": null, "role": "AXStaticText", "description": null, "role_description": "text", "value": "Off", "position": "202.06;1427.50", "size": "23;17", "children": []}]}]}, {"name": null, "role": "AXRow", "description": null, "role_description": "outline row", "value": null, "position": "0.00;1447.00", "size": "245;22", "children": [{"name": null, "role": "AXCell", "description": null, "role_description": "cell", "value": null, "position": "10.00;1447.00", "size": "225;22", "children": [{"name": null, "role": "AXImage", "description": "Fields", "role_description": "image", "value": null, "position": "27.00;1448.00", "size": "20;20", "children": []}, {"name": null, "role": "AXStaticText", "description": null, "role_description": "text", "value": "Fields", "position": "49.00;1449.50", "size": "158;17", "children": []}, {"name": null, "role": "AXStaticText", "description": null, "role_description": "text", "value": "18", "position": "206.77;1449.50", "size": "18;17", "children": []}]}]}, {"name": null, "role": "AXRow", "description": null, "role_description": "outline row", "value": null, "position": "0.00;1469.00", "size": "245;22", "children": [{"name": null, "role": "AXCell", "description": null, "role_description": "cell", "value": null, "position": "10.00;1469.00", "size": "225;22", "children": [{"name": null, "role": "AXImage", "description": "Repeats", "role_description": "image", "value": null, "position": "27.00;1470.00", "size": "20;20", "children": []}, {"name": null, "role": "AXStaticText", "description": null, "role_description": "text", "value": "Repeats", "position": "49.00;1471.50", "size": "163;17", "children": []}, {"name": null, "role": "AXStaticText", "description": null, "role_description": "text", "value": "0", "position": "212.44;1471.50", "size": "13;17", "children": []}]}]}, {"name": null, "role": "AXRow", "description": null, "role_description": "outline row", "value": null, "position": "0.00;1491.00", "size": "245;22", "children": [{"name": null, "role": "AXCell", "description": null, "role_description": "cell", "value": null, "position": "10.00;1491.00", "size": "225;22", "children": [{"name": null, "role": "AXImage", "description": "Units", "role_description": "image", "value": null, "position": "27.00;1492.00", "size": "20;20", "children": []}, {"name": null, "role": "AXStaticText", "description": null, "role_description": "text", "value": "Units", "position": "49.00;1493.50", "size": "152;17", "children": []}, {"name": null, "role": "AXStaticText", "description": null, "role_description": "text", "value": "161", "position": "201.23;1493.50", "size": "24;17", "children": []}]}]}, {"name": null, "role": "AXRow", "description": null, "role_description": "outline row", "value": null, "position": "0.00;1513.00", "size": "245;22", "children": [{"name": null, "role": "AXCell", "description": null, "role_description": "cell", "value": null, "position": "10.00;1513.00", "size": "225;22", "children": [{"name": null, "role": "AXImage", "description": "Values", "role_description": "image", "value": null, "position": "27.00;1514.00", "size": "20;20", "children": []}, {"name": null, "role": "AXStaticText", "description": null, "role_description": "text", "value": "Values", "position": "49.00;1515.50", "size": "164;17", "children": []}, {"name": null, "role": "AXStaticText", "description": null, "role_description": "text", "value": "2", "position": "212.76;1515.50", "size": "12;17", "children": []}]}]}, {"name": null, "role": "AXColumn", "description": null, "role_description": "column", "value": null, "position": "10.00;52.00", "size": "225;1493", "children": []}]}, {"name": null, "role": "AXScrollBar", "description": null, "role_description": "scroll bar", "value": 0.0, "position": "245.00;52.00", "size": "15;648", "children": [{"name": null, "role": "AXValueIndicator", "description": null, "role_description": "value indicator", "value": 0.0, "position": "245.00;54.00", "size": "15;280", "children": []}, {"name": null, "role": "AXButton", "description": null, "role_description": "increment arrow button", "value": null, "position": "245.00;52.00", "size": "0;0", "children": []}, {"name": null, "role": "AXButton", "description": null, "role_description": "decrement arrow button", "value": null, "position": "245.00;52.00", "size": "0;0", "children": []}, {"name": null, "role": "AXButton", "description": null, "role_description": "increment page button", "value": null, "position": "245.00;334.00", "size": "15;366", "children": []}, {"name": null, "role": "AXButton", "description": null, "role_description": "decrement page button", "value": null, "position": "245.00;52.00", "size": "15;2", "children": []}]}]}, {"name": null, "role": "AXSplitter", "description": null, "role_description": "splitter", "value": 648.0, "position": "0.00;700.00", "size": "260;10", "children": []}, {"name": null, "role": "AXStaticText", "description": null, "role_description": "text", "value": "Summary", "position": "17.00;713.00", "size": "226;14", "children": []}, {"name": null, "role": "AXStaticText", "description": null, "role_description": "text", "value": "Assets", "position": "17.00;743.00", "size": "39;14", "children": []}, {"name": null, "role": "AXStaticText", "description": null, "role_description": "text", "value": "Liabilities", "position": "17.00;773.00", "size": "60;14", "children": []}, {"name": null, "role": "AXStaticText", "description": null, "role_description": "text", "value": "Equities", "position": "17.00;803.00", "size": "46;14", "children": []}, {"name": null, "role": "AXStaticText", "description": null, "role_description": "text", "value": "Net Income", "position": "29.00;833.00", "size": "65;14", "children": []}, {"name": null, "role": "AXStaticText", "description": null, "role_description": "text", "value": "Owner's Equity", "position": "29.00;818.00", "size": "100;14", "children": []}, {"name": null, "role": "AXStaticText", "description": null, "role_description": "text", "value": "Income", "position": "41.00;848.00", "size": "46;14", "children": []}, {"name": null, "role": "AXStaticText", "description": null, "role_description": "text", "value": "€0", "position": "131.00;848.00", "size": "112;14", "children": []}, {"name": null, "role": "AXStaticText", "description": null, "role_description": "text", "value": "Expenses", "position": "41.00;863.00", "size": "54;14", "children": []}, {"name": null, "role": "AXStaticText", "description": null, "role_description": "text", "value": "(€1)", "position": "131.00;863.00", "size": "112;14", "children": []}, {"name": null, "role": "AXStaticText", "description": null, "role_description": "text", "value": "€0", "position": "64.00;743.00", "size": "95;14", "children": []}, {"name": null, "role": "AXStaticText", "description": null, "role_description": "text", "value": "€1", "position": "153.00;803.00", "size": "90;14", "children": []}, {"name": null, "role": "AXStaticText", "description": null, "role_description": "text", "value": "€0", "position": "131.00;818.00", "size": "112;14", "children": []}, {"name": null, "role": "AXStaticText", "description": null, "role_description": "text", "value": "€1", "position": "131.00;833.00", "size": "112;14", "children": []}, {"name": null, "role": "AXStaticText", "description": null, "role_description": "text", "value": "Debit", "position": "120.00;728.00", "size": "39;14", "children": []}, {"name": null, "role": "AXStaticText", "description": null, "role_description": "text", "value": "Credit", "position": "204.00;728.00", "size": "39;14", "children": []}, {"name": null, "role": "AXStaticText", "description": null, "role_description": "text", "value": "Total", "position": "17.00;878.00", "size": "34;14", "children": []}, {"name": null, "role": "AXStaticText", "description": null, "role_description": "text", "value": "€0", "position": "153.00;878.00", "size": "90;14", "children": []}, {"name": null, "role": "AXStaticText", "description": null, "role_description": "text", "value": "€0", "position": "69.00;878.00", "size": "90;14", "children": []}, {"name": null, "role": "AXStaticText", "description": null, "role_description": "text", "value": "A/R", "position": "28.00;758.00", "size": "24;14", "children": []}, {"name": null, "role": "AXStaticText", "description": null, "role_description": "text", "value": "€0", "position": "64.00;758.00", "size": "95;14", "children": []}, {"name": null, "role": "AXStaticText", "description": null, "role_description": "text", "value": "A/P", "position": "28.00;788.00", "size": "24;14", "children": []}, {"name": null, "role": "AXStaticText", "description": null, "role_description": "text", "value": "€0", "position": "153.00;788.00", "size": "90;14", "children": []}, {"name": null, "role": "AXStaticText", "description": null, "role_description": "text", "value": "(€1)", "position": "153.00;773.00", "size": "90;14", "children": []}]}, {"name": null, "role": "AXSplitter", "description": null, "role_description": "splitter", "value": 260.0, "position": "260.00;52.00", "size": "1;845", "children": []}, {"name": null, "role": "AXScrollArea", "description": null, "role_description": "scroll area", "value": null, "position": "261.00;52.00", "size": "1118;845", "children": [{"name": null, "role": "AXTable", "description": null, "role_description": "table", "value": null, "position": "262.00;81.00", "size": "1608;800", "children": [{"name": null, "role": "AXColumn", "description": null, "role_description": "column", "value": null, "position": "262.00;81.00", "size": "128;800", "children": []}, {"name": null, "role": "AXColumn", "description": null, "role_description": "column", "value": null, "position": "390.00;81.00", "size": "123;800", "children": []}, {"name": null, "role": "AXColumn", "description": null, "role_description": "column", "value": null, "position": "513.00;81.00", "size": "123;800", "children": []}, {"name": null, "role": "AXColumn", "description": null, "role_description": "column", "value": null, "position": "636.00;81.00", "size": "123;800", "children": []}, {"name": null, "role": "AXColumn", "description": null, "role_description": "column", "value": null, "position": "759.00;81.00", "size": "123;800", "children": []}, {"name": null, "role": "AXColumn", "description": null, "role_description": "column", "value": null, "position": "882.00;81.00", "size": "123;800", "children": []}, {"name": null, "role": "AXColumn", "description": null, "role_description": "column", "value": null, "position": "1005.00;81.00", "size": "123;800", "children": []}, {"name": null, "role": "AXColumn", "description": null, "role_description": "column", "value": null, "position": "1128.00;81.00", "size": "123;800", "children": []}, {"name": null, "role": "AXColumn", "description": null, "role_description": "column", "value": null, "position": "1251.00;81.00", "size": "123;800", "children": []}, {"name": null, "role": "AXColumn", "description": null, "role_description": "column", "value": null, "position": "1374.00;81.00", "size": "123;800", "children": []}, {"name": null, "role": "AXColumn", "description": null, "role_description": "column", "value": null, "position": "1497.00;81.00", "size": "123;800", "children": []}, {"name": null, "role": "AXColumn", "description": null, "role_description": "column", "value": null, "position": "1620.00;81.00", "size": "123;800", "children": []}, {"name": null, "role": "AXColumn", "description": null, "role_description": "column", "value": null, "position": "1743.00;81.00", "size": "127;800", "children": []}, {"name": null, "role": "AXGroup", "description": null, "role_description": "group", "value": null, "position": "262.00;53.00", "size": "1608;28", "children": [{"name": "Cleared", "role": "AXButton", "description": null, "role_description": "sort button", "value": null, "position": "262.00;53.00", "size": "128;28", "children": []}, {"name": "Date", "role": "AXButton", "description": null, "role_description": "sort button", "value": null, "position": "390.00;53.00", "size": "123;28", "children": []}, {"name": "Identifier", "role": "AXButton", "description": null, "role_description": "sort button", "value": null, "position": "513.00;53.00", "size": "123;28", "children": []}, {"name": "Payee", "role": "AXButton", "description": null, "role_description": "sort button", "value": null, "position": "636.00;53.00", "size": "123;28", "children": []}, {"name": "Description", "role": "AXButton", "description": null, "role_description": "sort button", "value": null, "position": "759.00;53.00", "size": "123;28", "children": []}, {"name": "Account_1", "role": "AXButton", "description": null, "role_description": "sort button", "value": null, "position": "882.00;53.00", "size": "123;28", "children": []}, {"name": "Account_2", "role": "AXButton", "description": null, "role_description": "sort button", "value": null, "position": "1005.00;53.00", "size": "123;28", "children": []}, {"name": "Repeat", "role": "AXButton", "description": null, "role_description": "sort button", "value": null, "position": "1128.00;53.00", "size": "123;28", "children": []}, {"name": "Increase_(Debit)", "role": "AXButton", "description": null, "role_description": "sort button", "value": null, "position": "1251.00;53.00", "size": "123;28", "children": []}, {"name": "Decrease_(Credit)", "role": "AXButton", "description": null, "role_description": "sort button", "value": null, "position": "1374.00;53.00", "size": "123;28", "children": []}, {"name": "Balance", "role": "AXButton", "description": null, "role_description": "sort button", "value": null, "position": "1497.00;53.00", "size": "123;28", "children": []}, {"name": "Field", "role": "AXButton", "description": null, "role_description": "sort button", "value": null, "position": "1620.00;53.00", "size": "123;28", "children": []}, {"name": "Notes", "role": "AXButton", "description": null, "role_description": "sort button", "value": null, "position": "1743.00;53.00", "size": "127;28", "children": []}]}]}, {"name": null, "role": "AXScrollBar", "description": null, "role_description": "scroll bar", "value": 0.0, "position": "262.00;881.00", "size": "1116;15", "children": [{"name": null, "role": "AXValueIndicator", "description": null, "role_description": "value indicator", "value": 0.0, "position": "264.00;881.00", "size": "772;15", "children": []}, {"name": null, "role": "AXButton", "description": null, "role_description": "increment arrow button", "value": null, "position": "262.00;881.00", "size": "0;0", "children": []}, {"name": null, "role": "AXButton", "description": null, "role_description": "decrement arrow button", "value": null, "position": "262.00;881.00", "size": "0;0", "children": []}, {"name": null, "role": "AXButton", "description": null, "role_description": "increment page button", "value": null, "position": "1036.00;881.00", "size": "342;15", "children": []}, {"name": null, "role": "AXButton", "description": null, "role_description": "decrement page button", "value": null, "position": "262.00;881.00", "size": "2;15", "children": []}]}]}]}, {"name": null, "role": "AXStaticText", "description": null, "role_description": "text", "value": "€0,00", "position": "1171.00;907.00", "size": "200;17", "children": []}, {"name": null, "role": "AXStaticText", "description": null, "role_description": "text", "value": "0 transactions", "position": "720.00;907.00", "size": "200;17", "children": []}, {"name": null, "role": "AXGroup", "description": null, "role_description": "group", "value": null, "position": "269.00;902.50", "size": "57;23", "children": [{"name": null, "role": "AXButton", "description": "add", "role_description": "button", "value": null, "position": "269.00;902.50", "size": "29;23", "children": []}, {"name": null, "role": "AXButton", "description": "remove", "role_description": "button", "value": null, "position": "298.00;902.50", "size": "28;23", "children": []}]}, {"name": null, "role": "AXPopUpButton", "description": null, "role_description": "pop up button", "value": "All", "position": "334.00;901.00", "size": "170;26", "children": []}, {"name": null, "role": "AXToolbar", "description": null, "role_description": "toolbar", "value": null, "position": "0.00;0.00", "size": "1379;52", "children": [{"name": "New_Account", "role": "AXButton", "description": null, "role_description": "button", "value": null, "position": "247.00;0.00", "size": "84;52", "children": []}, {"name": "New_Account_Group", "role": "AXButton", "description": null, "role_description": "button", "value": null, "position": "331.00;0.00", "size": "119;52", "children": []}, {"name": "New_Transaction", "role": "AXButton", "description": null, "role_description": "button", "value": null, "position": "450.00;0.00", "size": "102;52", "children": []}, {"name": "Add_Transactions", "role": "AXButton", "description": null, "role_description": "button", "value": null, "position": "552.00;0.00", "size": "106;52", "children": []}, {"name": "Edit_Transactions", "role": "AXButton", "description": null, "role_description": "button", "value": null, "position": "657.50;0.00", "size": "105;52", "children": []}, {"name": "New_Filter", "role": "AXButton", "description": null, "role_description": "button", "value": null, "position": "771.50;0.00", "size": "67;52", "children": []}, {"name": "New_Client", "role": "AXButton", "description": null, "role_description": "button", "value": null, "position": "838.50;0.00", "size": "71;52", "children": []}, {"name": "Start_Timer", "role": "AXButton", "description": null, "role_description": "button", "value": null, "position": "909.50;0.00", "size": "73;52", "children": []}, {"name": "New_Merchant", "role": "AXButton", "description": null, "role_description": "button", "value": null, "position": "982.50;0.00", "size": "90;52", "children": []}, {"name": "New_Report", "role": "AXButton", "description": null, "role_description": "button", "value": null, "position": "1072.50;0.00", "size": "76;52", "children": []}, {"name": null, "role": "AXGroup", "description": null, "role_description": "group", "value": null, "position": "1157.50;0.00", "size": "128;52", "children": [{"name": null, "role": "AXTextField", "description": null, "role_description": "search text field", "value": "", "position": "1160.50;9.00", "size": "122;25", "children": [{"name": "", "role": "AXButton", "description": "search", "role_description": "button", "value": null, "position": "1162.50;10.00", "size": "25;22", "children": []}]}, {"name": null, "role": "AXStaticText", "description": null, "role_description": "text", "value": "Search", "position": "1199.50;35.00", "size": "44;14", "children": []}]}, {"name": null, "role": "AXPopUpButton", "description": "more toolbar items", "role_description": "pop up button", "value": null, "position": "1344.00;14.00", "size": "26;14", "children": []}]}, {"name": null, "role": "AXButton", "description": null, "role_description": "close button", "value": null, "position": "19.00;18.00", "size": "14;16", "children": []}, {"name": null, "role": "AXButton", "description": null, "role_description": "full screen button", "value": null, "position": "59.00;18.00", "size": "14;16", "children": [{"name": null, "role": "AXGroup", "description": null, "role_description": "group", "value": null, "position": "59.00;18.00", "size": "14;16", "children": [{"name": null, "role": "AXGroup", "description": null, "role_description": "group", "value": null, "position": "59.00;18.00", "size": "14;16", "children": []}]}]}, {"name": null, "role": "AXButton", "description": null, "role_description": "minimize button", "value": null, "position": "39.00;18.00", "size": "14;16", "children": []}, {"name": null, "role": "AXStaticText", "description": null, "role_description": "text", "value": "[name]", "position": "87.00;0.00", "size": "160;52", "children": []}]}